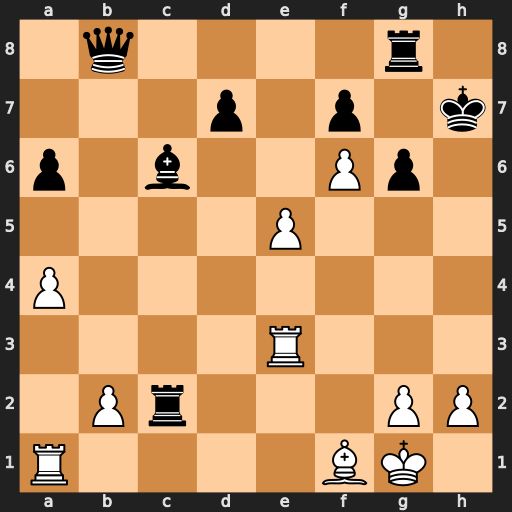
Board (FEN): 1q4r1/3p1p1k/p1b2Pp1/4P3/P7/4R3/1Pr3PP/R4BK1
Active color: w
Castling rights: -
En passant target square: -
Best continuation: Rh3#